Question: I was looking for a conceptual structure of Revit models. I found the following graph which seems to be from 2009. I wonder if it is still valid.

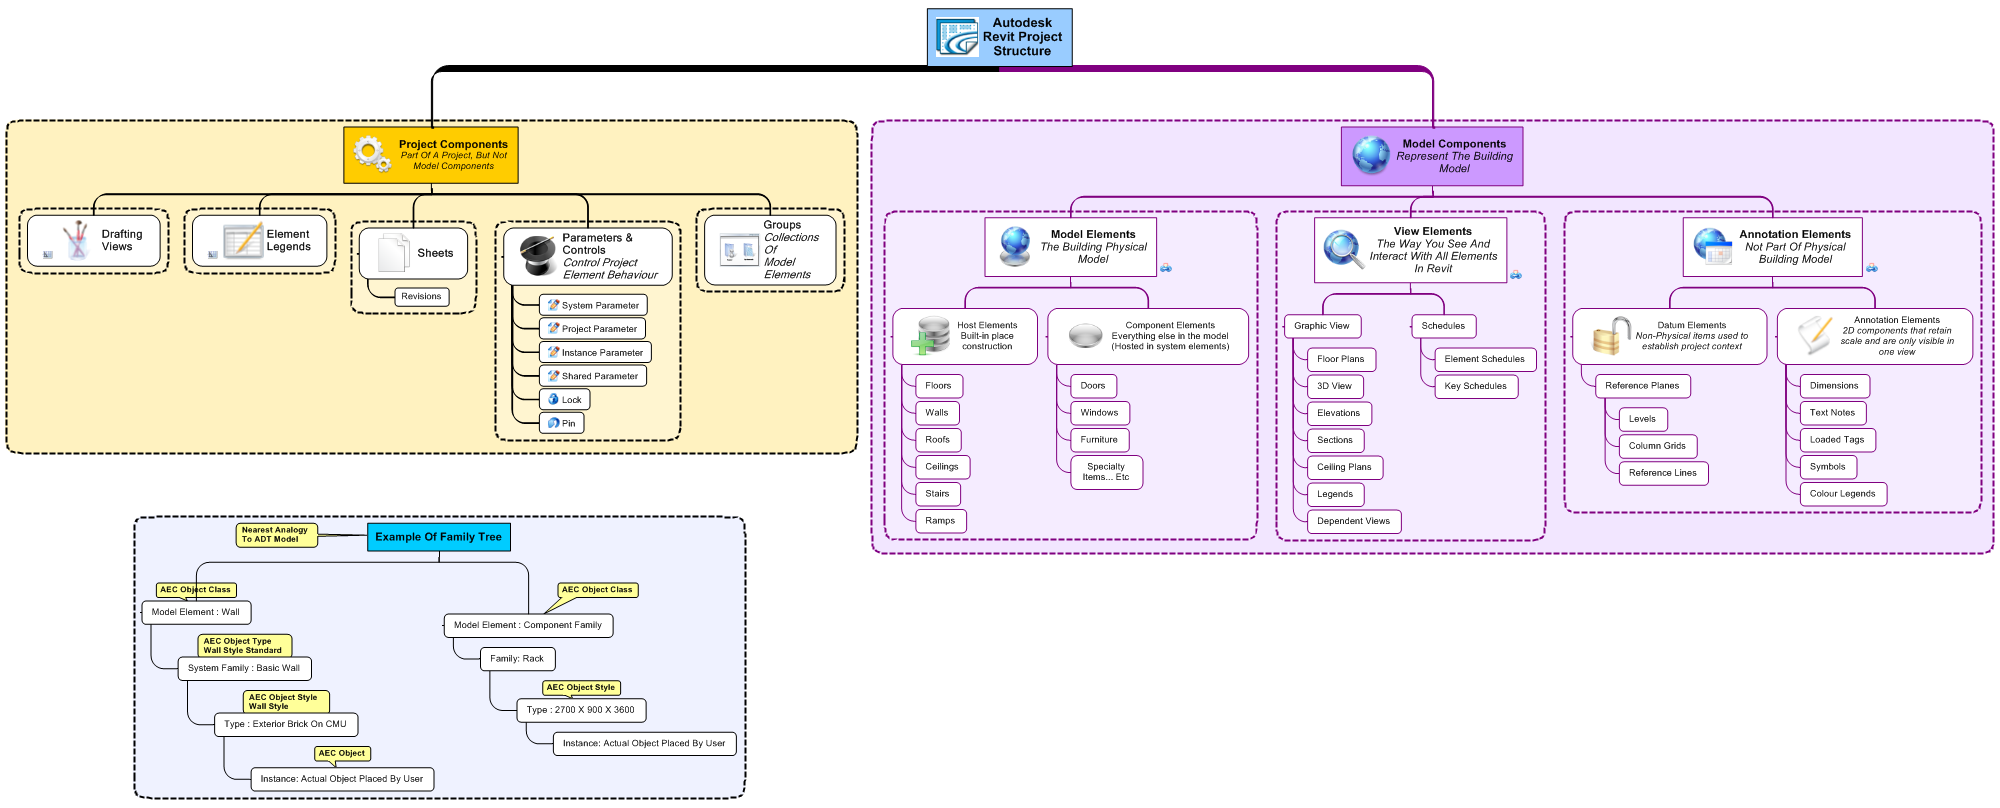
Answer: Yes, that is still a (very nice and) valid representation of the main Revit database structure.
Thank you for sharing that!
Here is a Revit 2010 API class diagram:
<URL>
However, it has not been officially updated since then. You can use the built-in Visual Studio tools to navigate through and explore the class structure at need:
<URL>